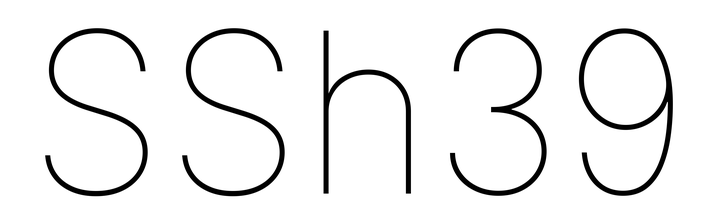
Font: Inter_Thin